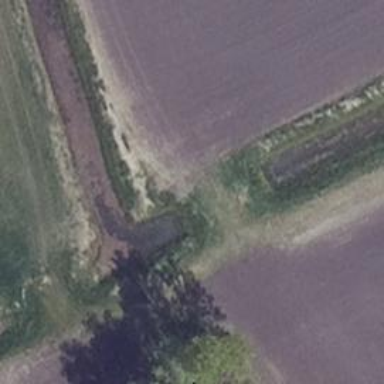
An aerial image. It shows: Culvert tunnel.